Field crop: tomato
Growth stage: 1
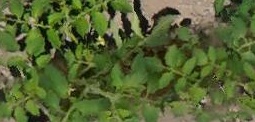
Species: tomato